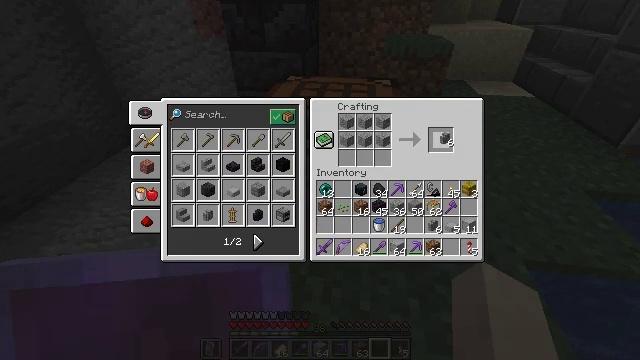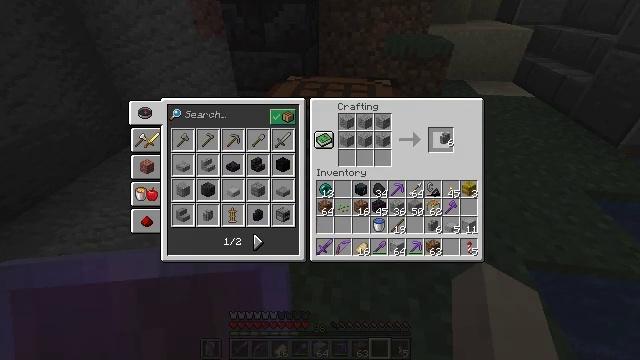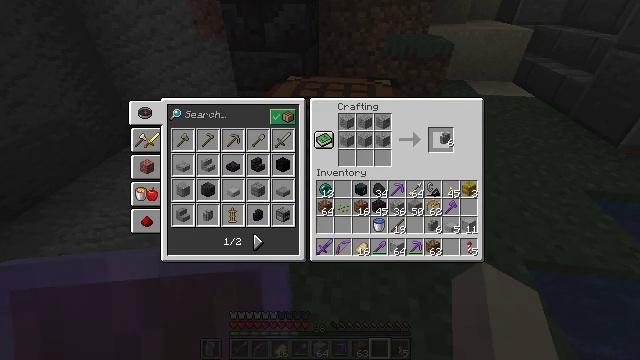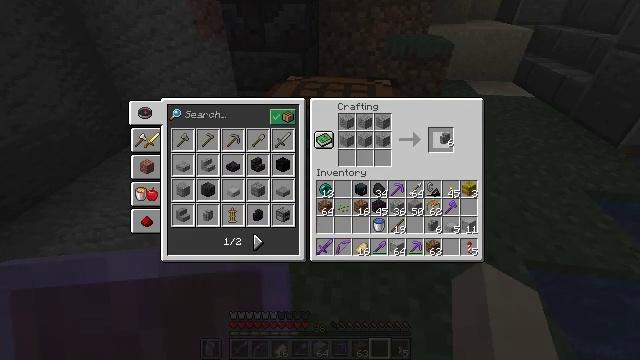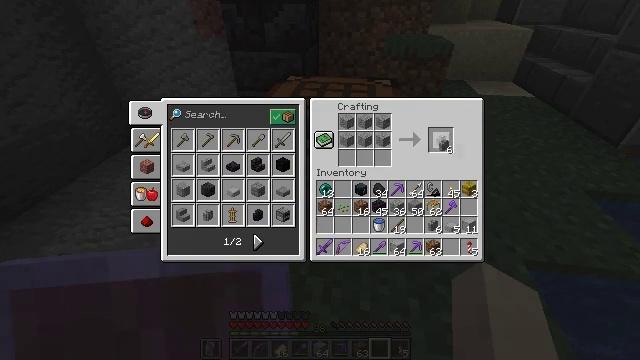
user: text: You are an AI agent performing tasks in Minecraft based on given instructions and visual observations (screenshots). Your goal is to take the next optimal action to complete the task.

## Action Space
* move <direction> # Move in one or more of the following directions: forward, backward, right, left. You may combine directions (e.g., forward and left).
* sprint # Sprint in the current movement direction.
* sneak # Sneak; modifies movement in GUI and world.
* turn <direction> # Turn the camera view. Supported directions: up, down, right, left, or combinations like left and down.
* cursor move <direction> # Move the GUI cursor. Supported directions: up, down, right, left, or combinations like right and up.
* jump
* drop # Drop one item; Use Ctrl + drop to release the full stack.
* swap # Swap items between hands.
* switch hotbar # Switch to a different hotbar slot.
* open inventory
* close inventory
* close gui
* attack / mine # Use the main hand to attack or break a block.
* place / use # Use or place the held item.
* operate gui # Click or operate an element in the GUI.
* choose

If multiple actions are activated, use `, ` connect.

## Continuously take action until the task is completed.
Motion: motion action
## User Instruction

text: craft item andesite wall
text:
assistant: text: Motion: attack / mine
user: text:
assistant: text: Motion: no_op
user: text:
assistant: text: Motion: no_op
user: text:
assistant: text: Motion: turn down
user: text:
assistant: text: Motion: no_op